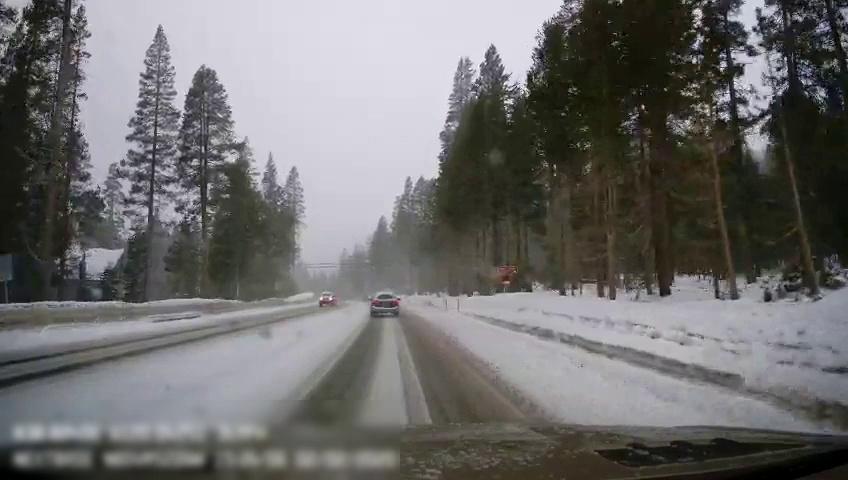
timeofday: Day
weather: Snowy
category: Drivable Space
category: Vehicles | SUV
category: Vehicles | SUV
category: Traffic | Signs
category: Traffic | Signs